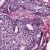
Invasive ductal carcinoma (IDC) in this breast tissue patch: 0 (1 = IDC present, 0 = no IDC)